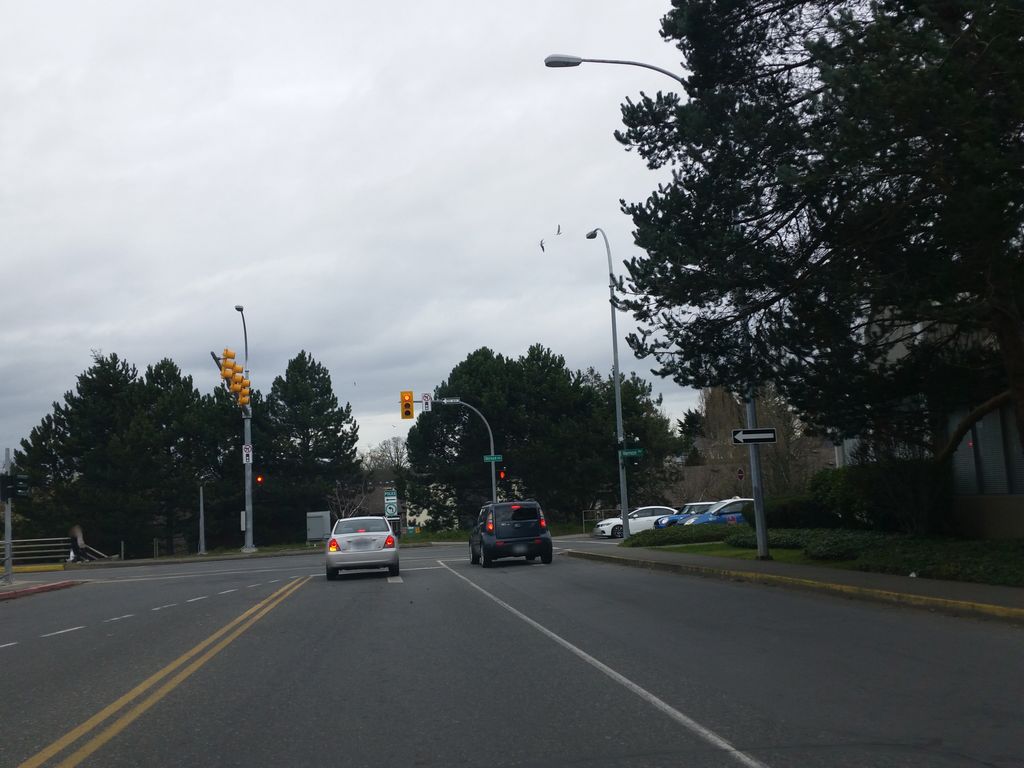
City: victoria